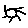
Label: sun